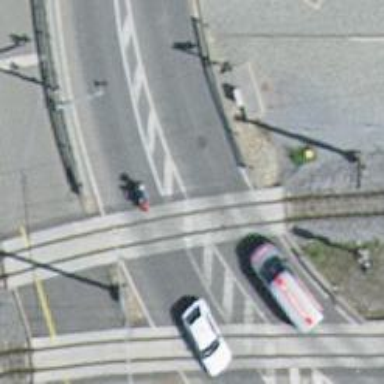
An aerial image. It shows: Level crossing with lights and barriers.